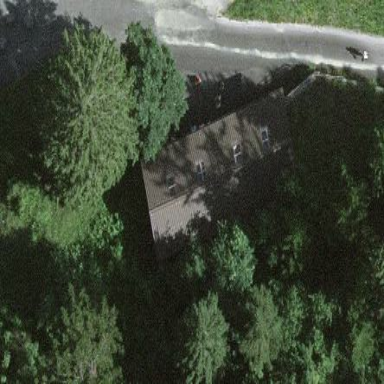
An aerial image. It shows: Garage building.